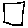
Label: square